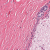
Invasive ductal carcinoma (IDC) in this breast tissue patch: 0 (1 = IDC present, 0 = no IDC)